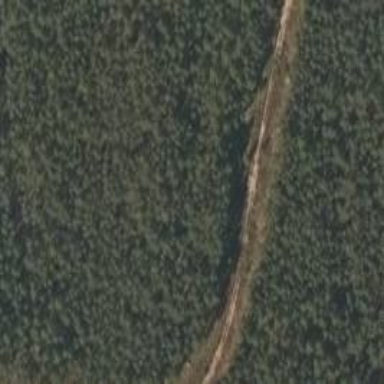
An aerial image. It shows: Track road with grade4 tracktype.